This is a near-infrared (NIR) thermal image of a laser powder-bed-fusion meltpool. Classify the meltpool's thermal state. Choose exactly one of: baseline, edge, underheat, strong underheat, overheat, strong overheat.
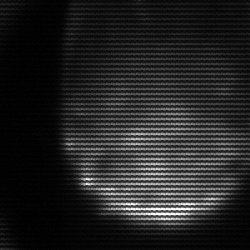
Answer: edge